Question: How can i add an image present in my Xcode project in to an HTML string to take a printout of that.
I have tried the following code but the image does'nt print instead a blank box appears in the PDF.
'''
-(NSString *)prepareHTMLText {
NSMutableString *body = [NSMutableString stringWithString:@"<!DOCTYPE html><html><body>"];
[body appendString:@"<h2>Ingredients</h2>"];
[body appendFormat:@"<p>%@ %@</p>", @"text", @"TEStText"];
// [body appendFormat:@"<img src="%@" alt="" height="100" width="100"/>",[[NSBundle mainBundle] pathForResource:@"edit" ofType:@"png"]];
[body appendFormat:@"<img src="%@"/>",[UIImage imageNamed:@"edit.png"]];
[body appendString:@"</body></html>"];
return body;
}
'''
I am getting the out put as above

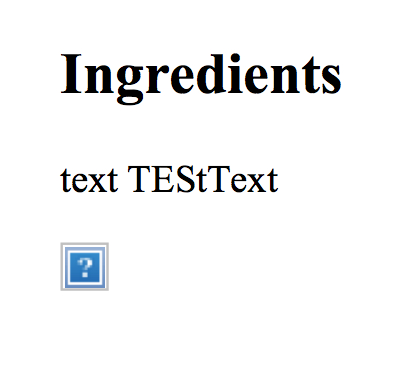
Answer: You need a URL, not a file path or the image object itself. Try something like:
'''
NSString *fileURLString = [[[NSBundle mainBundle] URLForResource:@"edit" withExtension:@"png"] absoluteString];
[body appendFormat:@"<img src="%@"/>", fileURLString];
'''